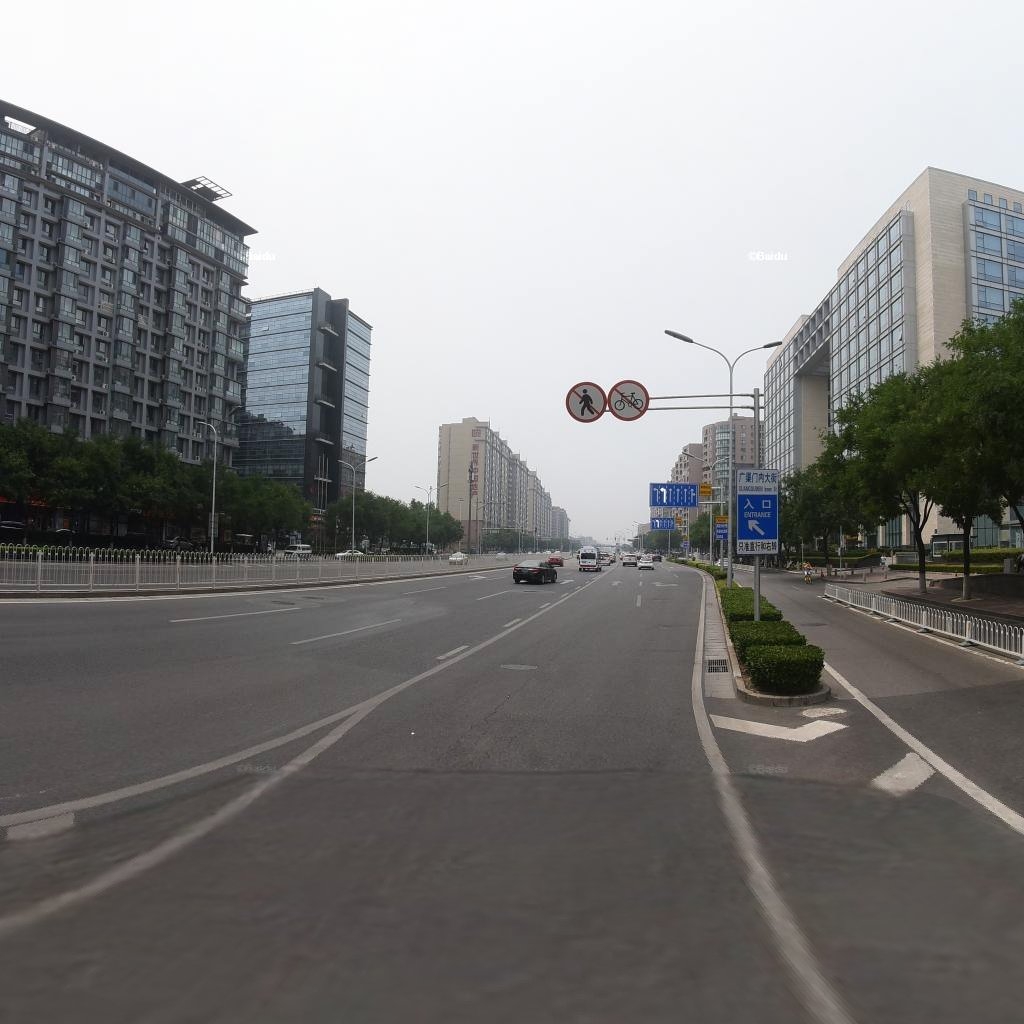
Region: Dongcheng
Road damage annotations: longitudinal crack, manhole cover, manhole cover, manhole cover, manhole cover